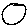
Label: circle